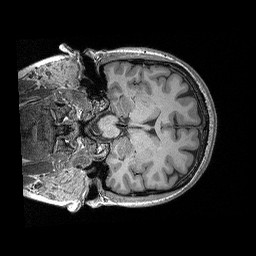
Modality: T1w
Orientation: coronal
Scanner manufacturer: siemens
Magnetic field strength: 3 T
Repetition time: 2.3 s
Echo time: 0.00298 s